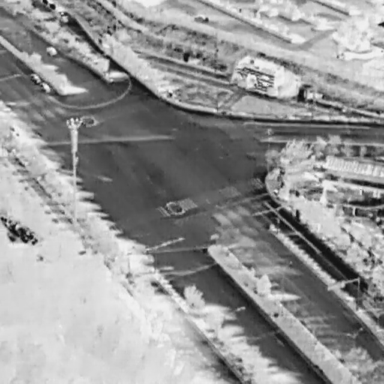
There are three Cars in the infrared image.